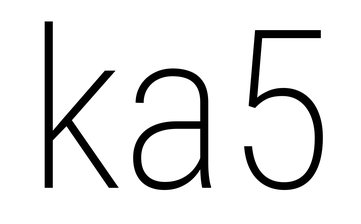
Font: Roboto_Condensed_ExtraLight